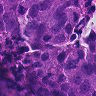
Metastatic tissue present: yes